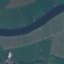
Label: River